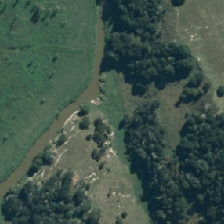
Land cover: broadleaved_indigenous_hardwood